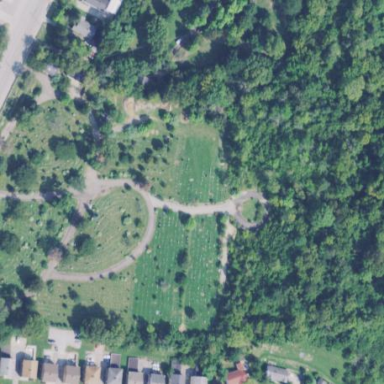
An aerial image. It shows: Cemetery.